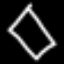
Label: diamond